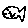
Label: fish